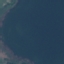
Land use / land cover class: SeaLake